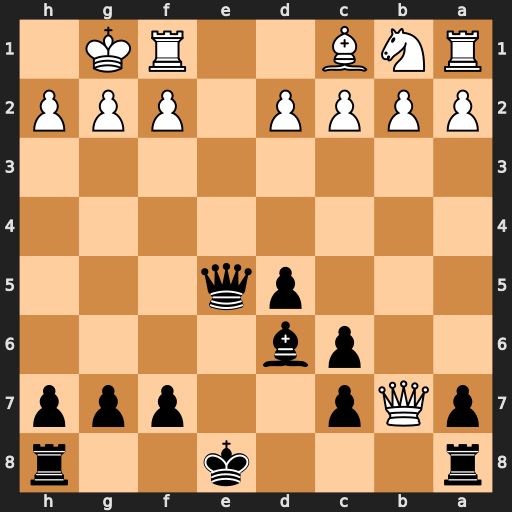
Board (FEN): r3k2r/pQp2ppp/2pb4/3pq3/8/8/PPPP1PPP/RNB2RK1
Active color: b
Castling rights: kq
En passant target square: -
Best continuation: Qxh2#